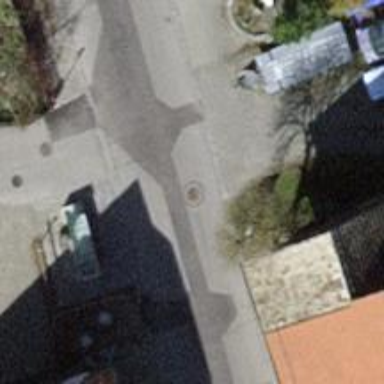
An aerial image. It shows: Residential road with asphalt surface and no sidewalk.